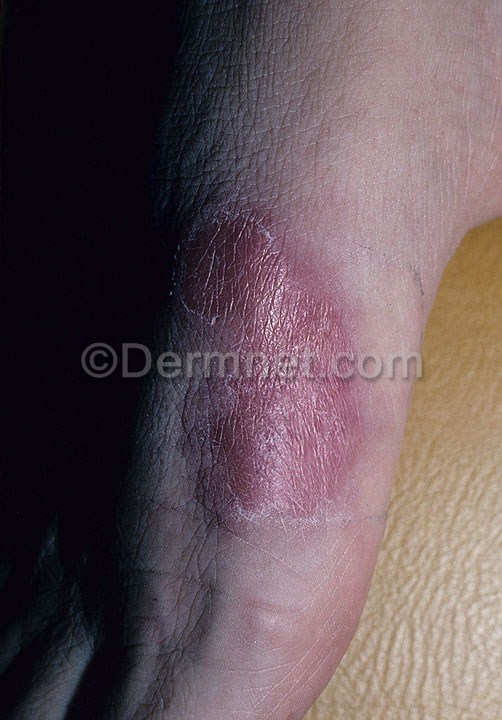
Disease: Systemic Disease